Question: I'm writing a program that can draw a line between two points with filled circles. The circles:
- shouldn't overlap each other
- be as close together as possible
- and the centre of each circle should be on the line.
I've written a function to produce the circles, however I'm having trouble calculating position of each circle so that they are correctly lined up
'''
void addCircles(scrPt endPt1, scrPt endPt2)
{
float xLength, yLength, length, cSquare, slope;
int numberOfCircles;
// Get the x distance between the two points
xLength = abs(endPt1.x - endPt2.x);
// Get the y distance between the two points
yLength = abs(endPt1.y - endPt2.y);
// Get the length between the points
cSquare = pow(xLength, 2) + pow(yLength, 2);
length = sqrt(cSquare);
// calculate the slope
slope = (endPt2.y - endPt1.y) / (endPt2.x - endPt1.x);
// Find how many circles fit inside the length
numberOfCircles = round(length / (radius * 2) - 1);
// set the position of each circle
for (int i = 0; i < numberOfCircles; i++)
{
scrPt circPt;
circPt.x = endPt1.x + ((radius * 2) * i);
circPt.y = endPt1.y + (((radius * 2) * i) * slope);
changeColor();
drawCircle (circPt.x, circPt.y);
}
'''
This is what the above code produces:

I'm quite certain that the issue lies with this line, which sets the y value of the circle:
'''
circPt.y = endPt1.y + (((radius * 2) * i) * slope);
'''
Any help would be greatly appreciated
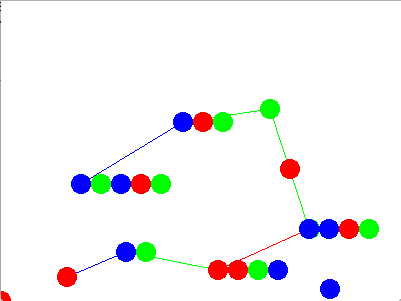
Answer: I recommend to calculate the direction of the line as a <URL>:
'''
float xDist = endPt2.x - endPt1.x;
float yDist = endPt2.y - endPt1.y;
float length = sqrt(xDist*xDist + yDist *yDist);
float xDir = xDist / length;
float yDir = yDist / length;
'''
Calculate the distance from one center point to the next one, 'numberOfSegments' is the number of sections and not the number of circles:
'''
int numberOfSegments = (int)trunc( length / (radius * 2) );
float distCpt = numberOfSegments == 0 ? 0.0f : length / (float)numberOfSegments;
'''
A center point of a circle is calculated by the adding a vector the the start point of the line. The vector pints in the direction of the line and its length is given, by the distance between 2 circles multiplied by the "index" of the circle:
'''
for (int i = 0; i <= numberOfSegments; i++)
{
float cpt_x = endPt1.x + xDir * distCpt * (float)i;
float cpt_y = endPt1.y + yDir * distCpt * (float)i;
changeColor();
drawCircle(cpt_x , cpt_y);
}
'''
Note, the last circle on a line may be redrawn, by the first circle of the next line. You can change this by changing the iteration expression of the for loop - change '<=' to '<':
'''
for (int i = 0; i < numberOfSegments; i++)
'''
In this case at the end of the line won't be drawn any circle at all.